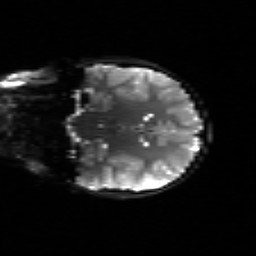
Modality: sbref
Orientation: coronal
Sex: male
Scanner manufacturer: siemens
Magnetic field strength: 3 T
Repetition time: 5 s
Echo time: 0.071 s